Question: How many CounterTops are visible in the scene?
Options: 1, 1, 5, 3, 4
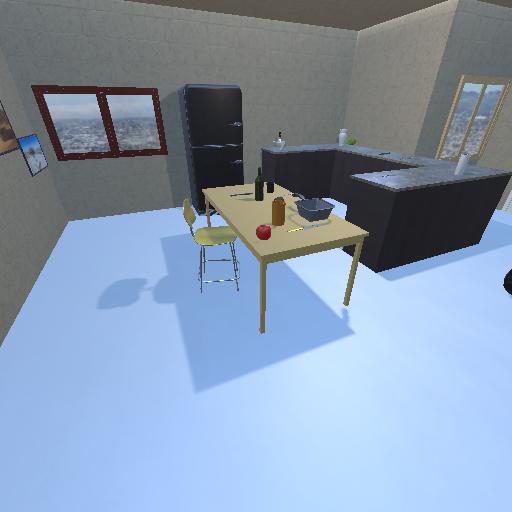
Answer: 1